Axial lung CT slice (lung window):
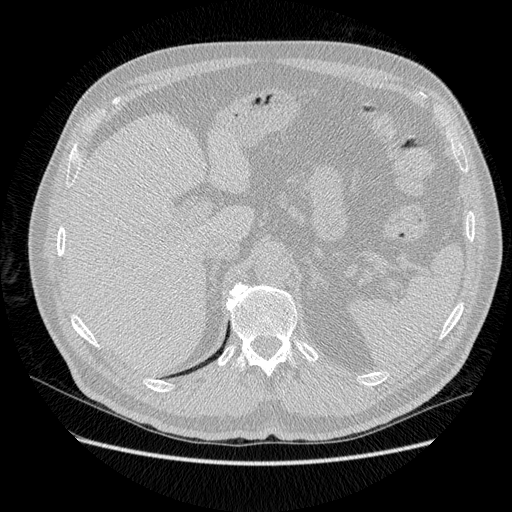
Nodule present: no